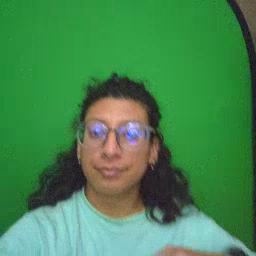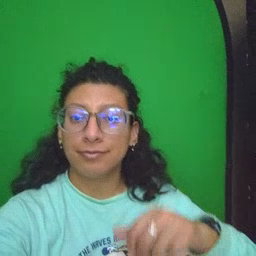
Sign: yesterday